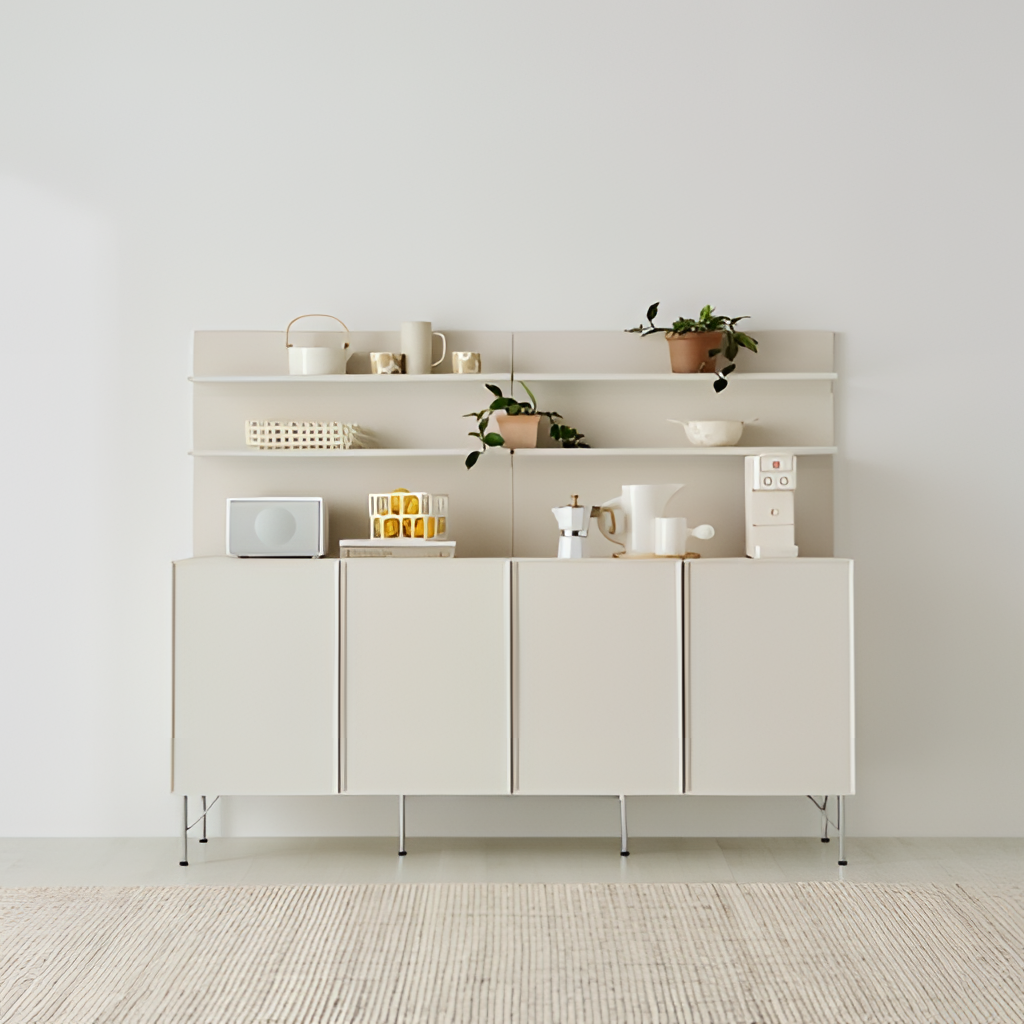
living room, wood cabinet, minimalist, white paint wallpaper, with solid pattern, tile flooring, with large square pattern